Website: home-depot
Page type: receipt
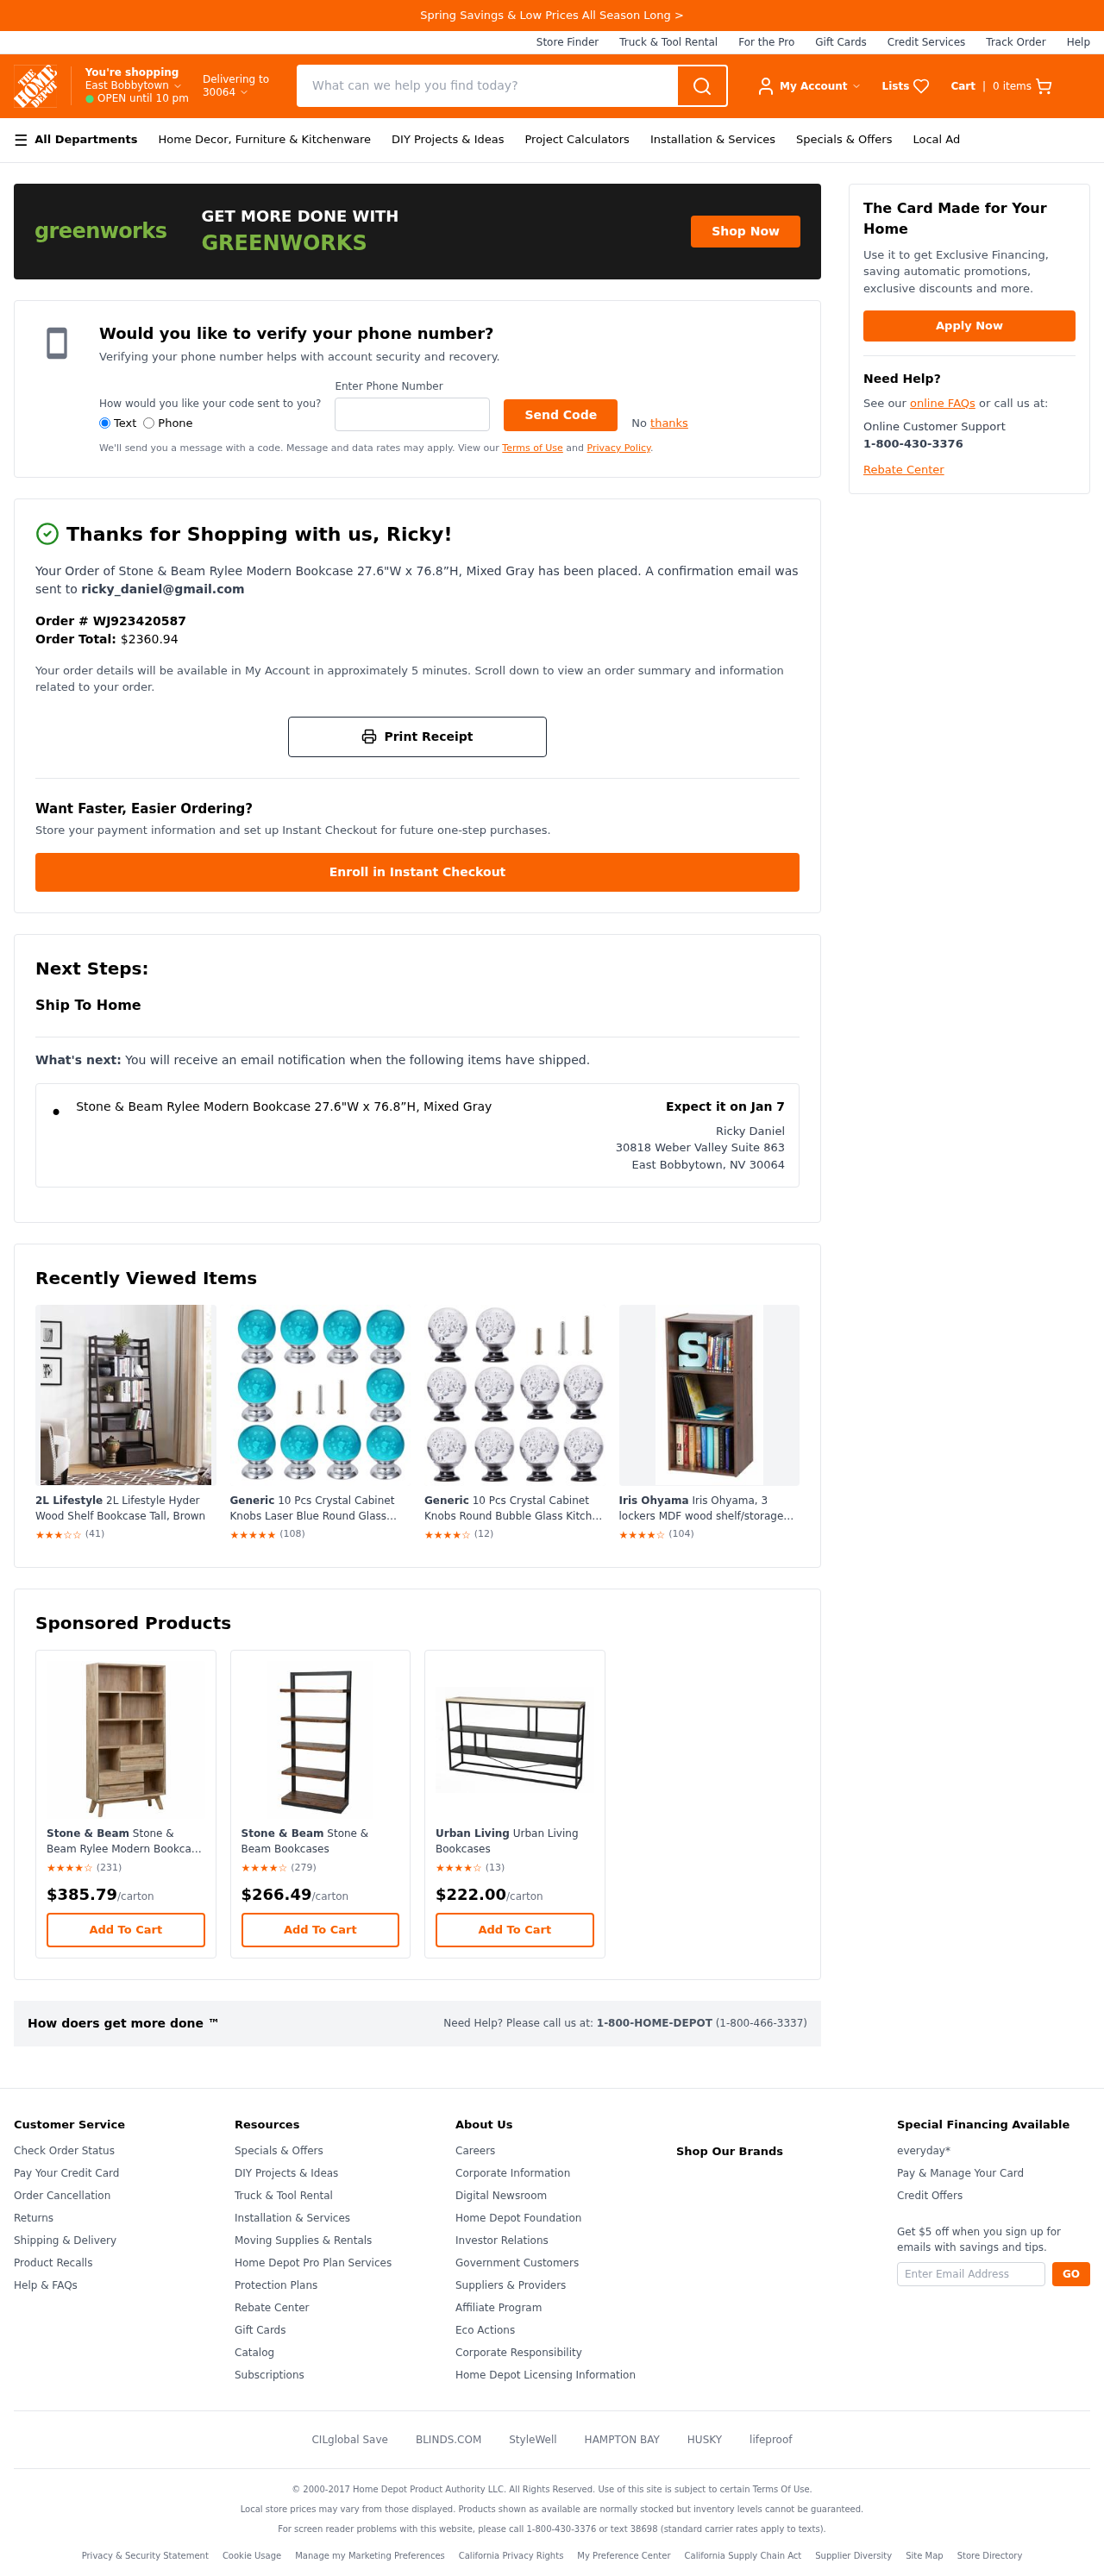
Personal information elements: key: PII_CITY
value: East Bobbytown
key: PII_CITY_STATE_ZIP
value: East Bobbytown, NV 30064
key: PII_EMAIL
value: ricky_daniel@gmail.com
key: PII_FIRSTNAME
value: Ricky
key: PII_FULLNAME
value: Ricky Daniel
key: PII_PHONE
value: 7825032865
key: PII_POSTCODE
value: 30064
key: PII_STREET
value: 30818 Weber Valley Suite 863
Product elements: key: PRODUCT1_NAME
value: Stone & Beam Rylee Modern Bookcase 27.6"W x 76.8”H, Mixed Gray
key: PRODUCT2_NAME
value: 2L Lifestyle 2L Lifestyle Hyder Wood Shelf Bookcase Tall, Brown
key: PRODUCT2_BRAND
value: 2L Lifestyle
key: PRODUCT2_RATING
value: ★★★☆☆
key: PRODUCT2_NUM_RATINGS
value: (41)
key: PRODUCT3_NAME
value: Generic 10 Pcs Crystal Cabinet Knobs Laser Blue Round Glass Kitchen Cupboard Drawer Dresser Bookcase Pull Ha
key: PRODUCT3_BRAND
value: Generic
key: PRODUCT3_RATING
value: ★★★★★
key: PRODUCT3_NUM_RATINGS
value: (108)
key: PRODUCT4_NAME
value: Generic 10 Pcs Crystal Cabinet Knobs Round Bubble Glass Kitchen Cupboard Drawer Dresser Bookcase Pull Handle
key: PRODUCT4_BRAND
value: Generic
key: PRODUCT4_RATING
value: ★★★★☆
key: PRODUCT4_NUM_RATINGS
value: (12)
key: PRODUCT5_NAME
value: Iris Ohyama Iris Ohyama, 3 lockers MDF wood shelf/storage furniture/Cube Bookcase CX-3, brown, 41.5 x 29 x 88 cm
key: PRODUCT5_BRAND
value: Iris Ohyama
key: PRODUCT5_RATING
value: ★★★★☆
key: PRODUCT5_NUM_RATINGS
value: (104)
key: PRODUCT6_NAME
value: Stone & Beam Stone & Beam Rylee Modern Bookcase 39.4"Wx76.8”H, Mixed Gray
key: PRODUCT6_BRAND
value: Stone & Beam
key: PRODUCT6_RATING
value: ★★★★☆
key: PRODUCT6_NUM_RATINGS
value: (231)
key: PRODUCT6_PRICE
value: $385.79
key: PRODUCT7_NAME
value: Stone & Beam Stone & Beam Bookcases
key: PRODUCT7_BRAND
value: Stone & Beam
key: PRODUCT7_RATING
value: ★★★★☆
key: PRODUCT7_NUM_RATINGS
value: (279)
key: PRODUCT7_PRICE
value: $266.49
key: PRODUCT8_NAME
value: Urban Living Urban Living Bookcases
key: PRODUCT8_BRAND
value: Urban Living
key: PRODUCT8_RATING
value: ★★★★☆
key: PRODUCT8_NUM_RATINGS
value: (13)
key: PRODUCT8_PRICE
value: $222.00
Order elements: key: ORDER_NUM_ITEMS
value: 0
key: ORDER_ID
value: WJ923420587
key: ORDER_TOTAL
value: $2360.94
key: ORDER_DELIVERY_DATE
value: Expect it on Jan 7